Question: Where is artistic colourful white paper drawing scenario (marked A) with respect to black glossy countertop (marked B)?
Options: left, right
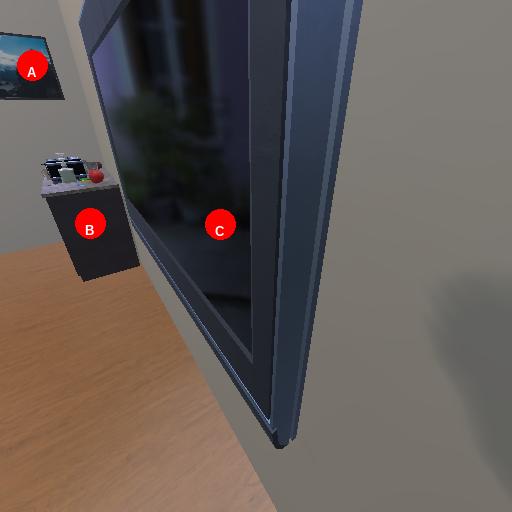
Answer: left